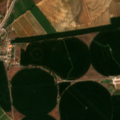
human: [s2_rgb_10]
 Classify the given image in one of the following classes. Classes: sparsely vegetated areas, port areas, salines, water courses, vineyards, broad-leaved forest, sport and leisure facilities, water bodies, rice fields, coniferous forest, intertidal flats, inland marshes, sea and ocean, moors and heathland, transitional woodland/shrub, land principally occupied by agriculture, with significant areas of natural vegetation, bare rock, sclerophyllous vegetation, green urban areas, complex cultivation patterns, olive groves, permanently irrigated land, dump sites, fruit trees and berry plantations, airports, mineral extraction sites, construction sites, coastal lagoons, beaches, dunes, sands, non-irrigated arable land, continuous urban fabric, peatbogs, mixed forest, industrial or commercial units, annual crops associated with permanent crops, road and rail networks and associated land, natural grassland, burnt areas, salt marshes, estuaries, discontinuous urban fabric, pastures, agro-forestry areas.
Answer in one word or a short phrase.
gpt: permanently irrigated land